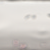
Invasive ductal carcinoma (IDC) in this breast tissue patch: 0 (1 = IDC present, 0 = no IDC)